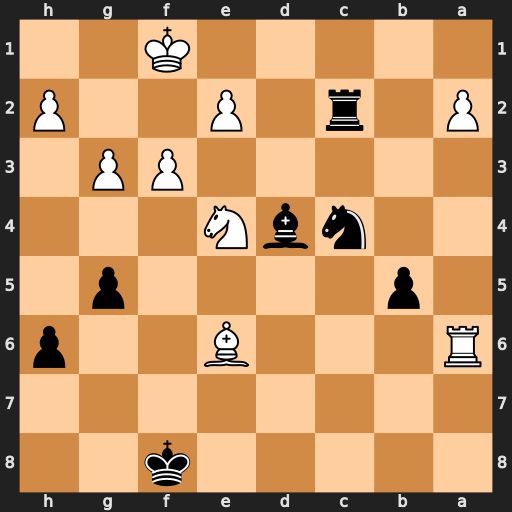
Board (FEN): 5k2/8/R3B2p/1p4p1/2nbN3/5PP1/P1r1P2P/5K2
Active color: b
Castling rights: -
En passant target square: -
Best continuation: Ne3+ Kf2 Rc1 Ra8+ Ke7